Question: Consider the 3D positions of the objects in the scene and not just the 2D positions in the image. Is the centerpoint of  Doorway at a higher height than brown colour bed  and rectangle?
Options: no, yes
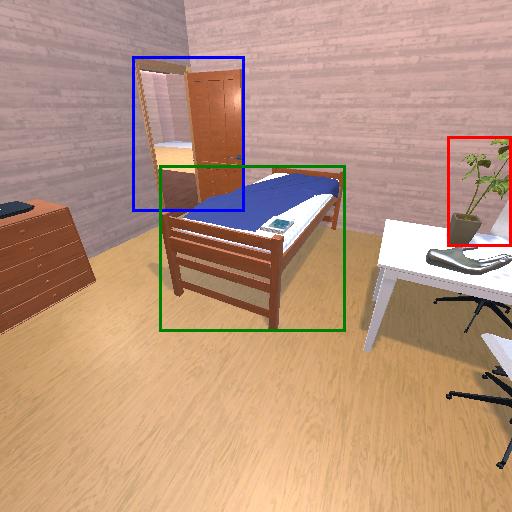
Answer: no